Question: I have a WinForms DataVisualization Chart that I'd like to add text to in the actual chart data. I am wondering if this is possible, since there is no 'SeriesChartType' which is text.
I am constantly writing new data to the graph during a test sequence and a single test sequence consists of several tests. In my attached image, you will see that I use a red circle to indicate the beginning of a new test in the test sequence. I would like to change the circle, or append to it, a description (such as a single letter) to help differentiate each test when reviewing the data.
'''
Series newSeries = new Series("currentValues"); // graphs black line
newSeries.ChartType = SeriesChartType.Line;
newSeries.BorderWidth = 1;
newSeries.Color = Color.Black;
newSeries.XValueType = ChartValueType.DateTime;
chtCurrent.Series.Add(newSeries);
Series newSeries2 = new Series("newTestIndicator"); // graphs red circle
newSeries2.ChartType = SeriesChartType.Point;
newSeries2.BorderWidth = 1;
newSeries2.Color = Color.Red;
newSeries2.XValueType = ChartValueType.DateTime;
chtCurrent.Series.Add(newSeries2);
'''

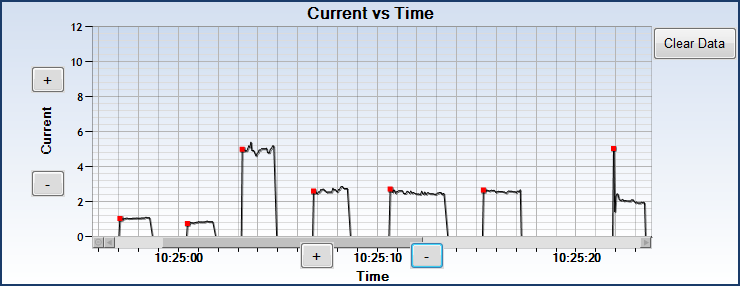
Answer: Thanks to TaW for pointing me in the right direction. Each 'DataPoint' has a 'Label' property which writes text beside the point. Works exactly as needed.